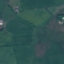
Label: Pasture